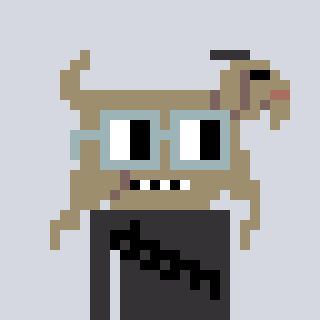
a pixel art character with square dark gray glasses, a goat-shaped head and a grayscale-colored body on a cool background